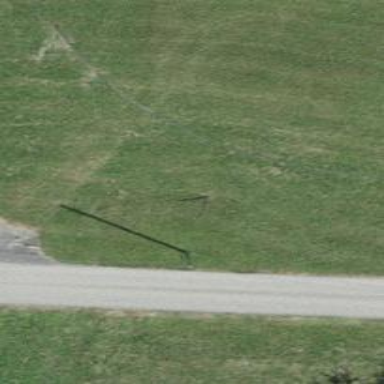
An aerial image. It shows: Utility pole as the man-made structure.